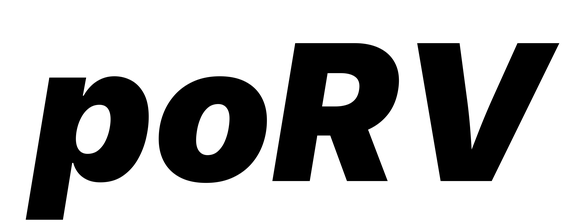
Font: Inter-Italic_Black_Italic